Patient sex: M
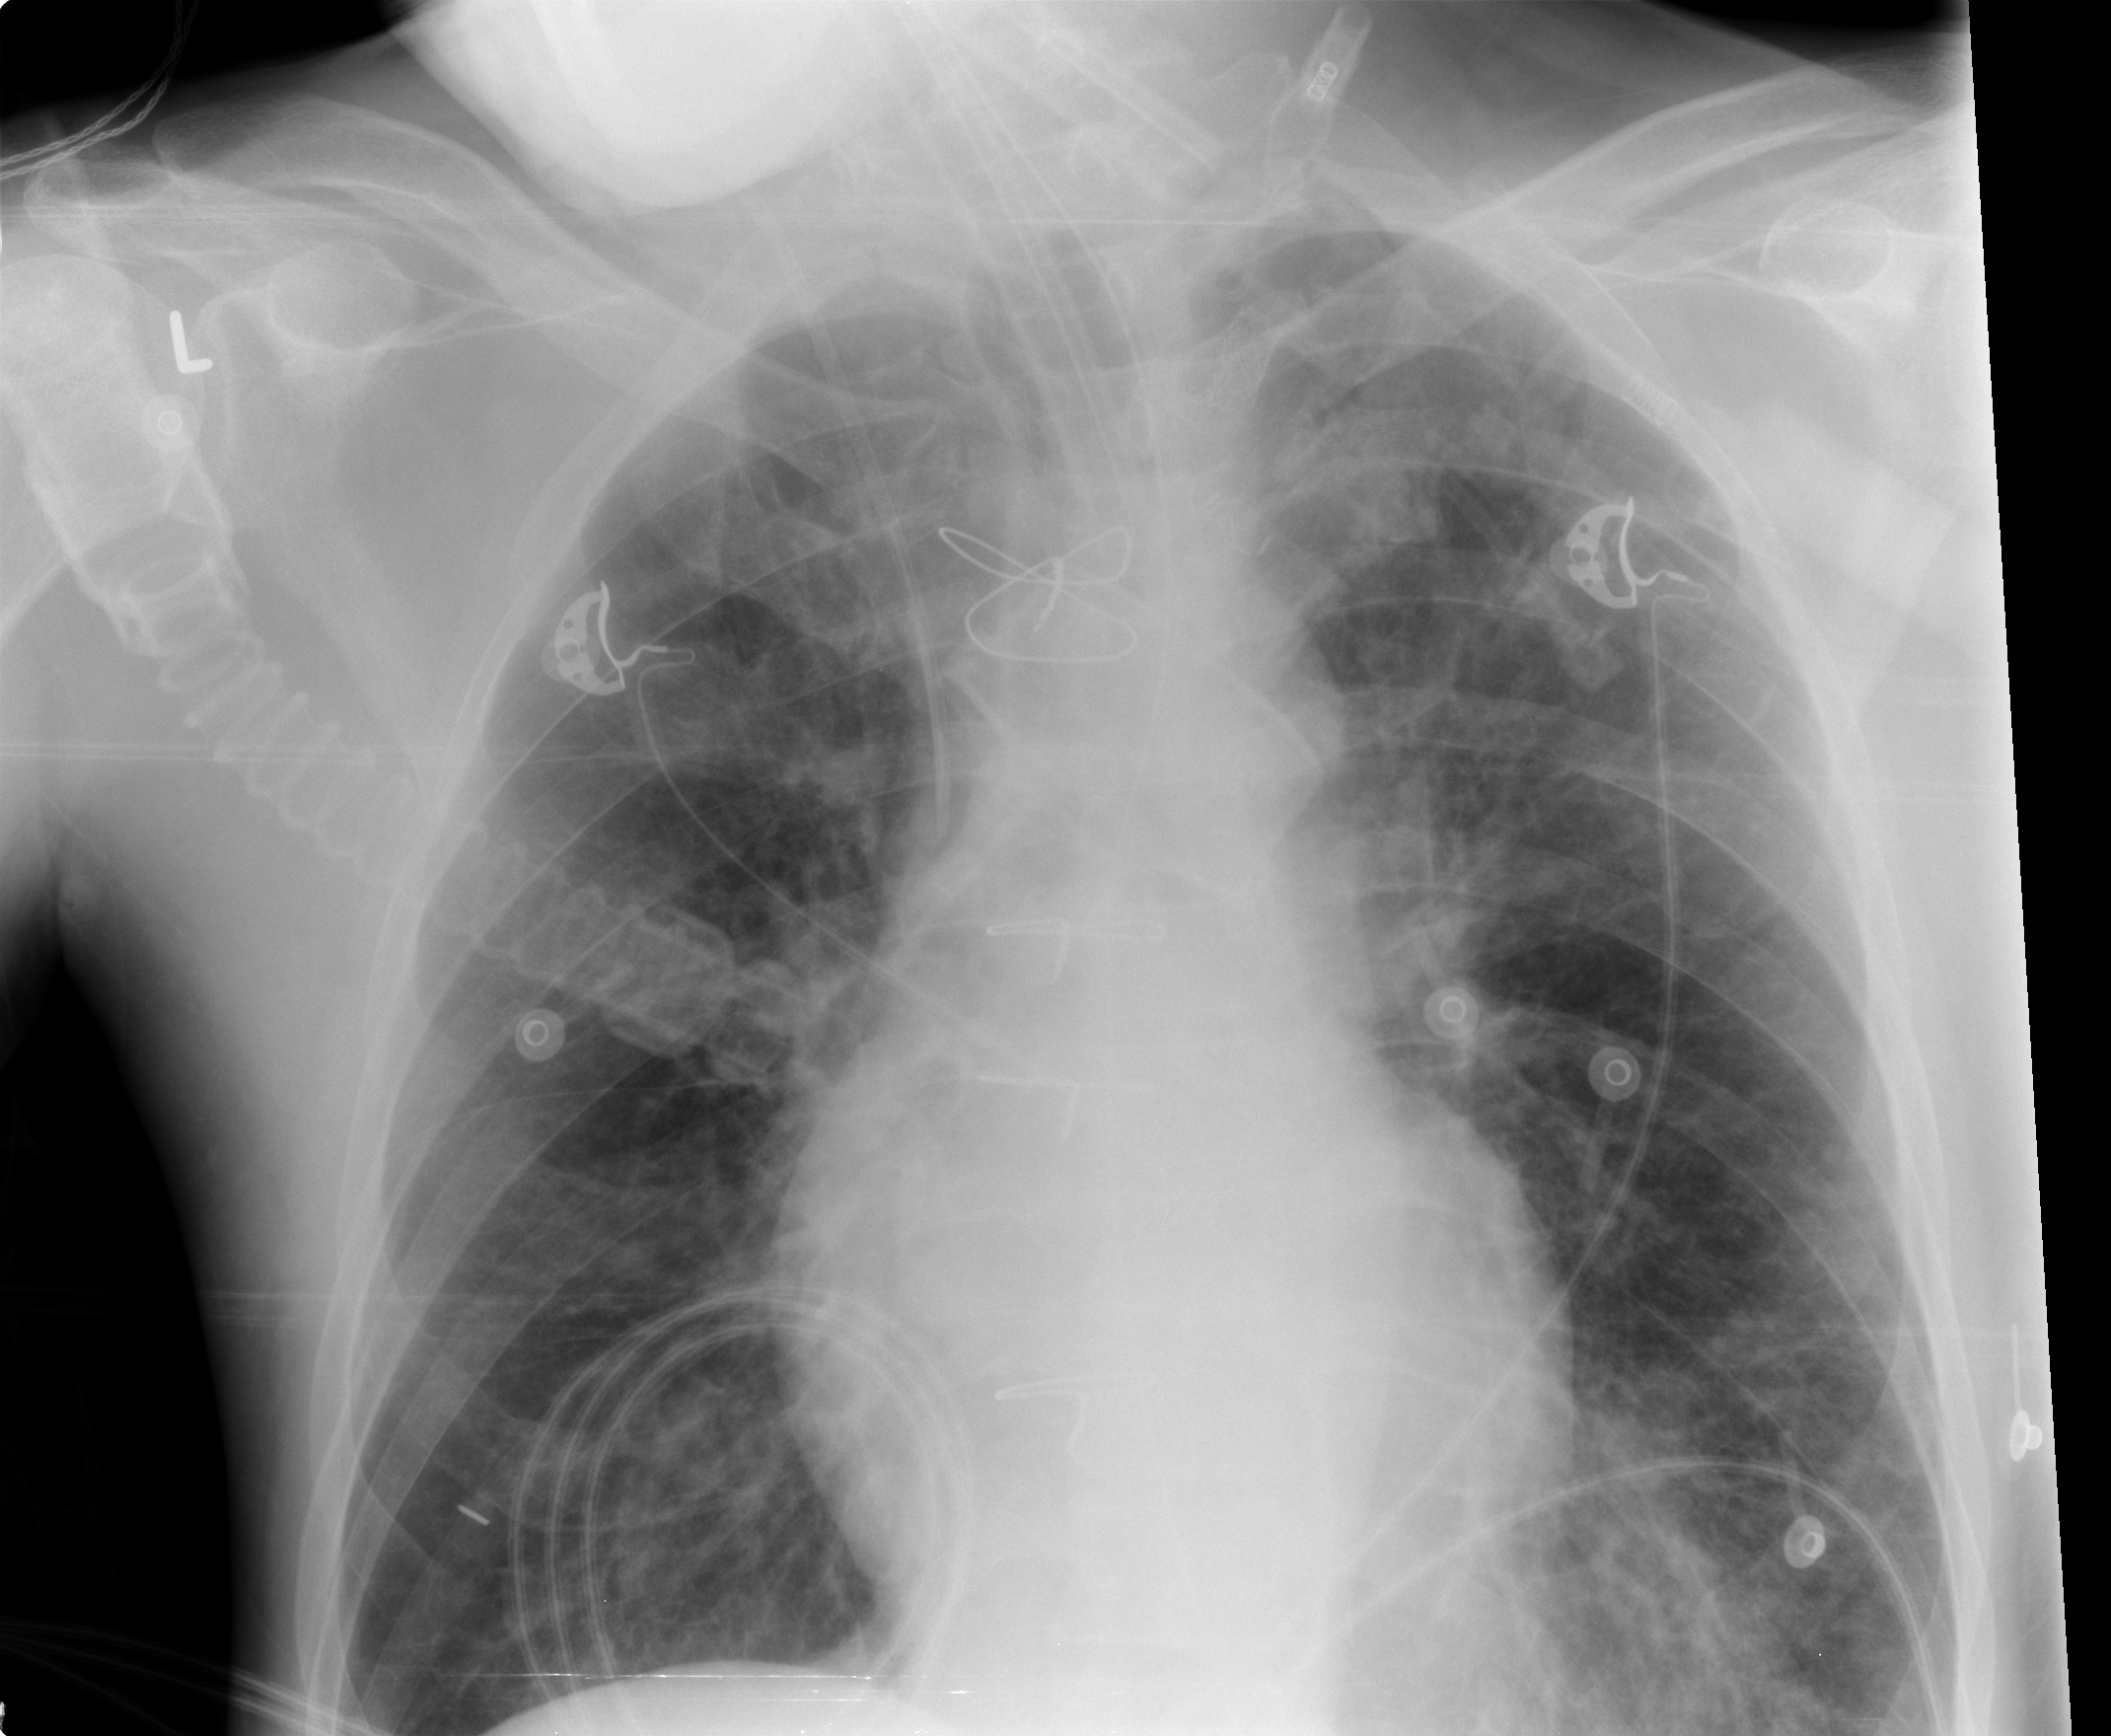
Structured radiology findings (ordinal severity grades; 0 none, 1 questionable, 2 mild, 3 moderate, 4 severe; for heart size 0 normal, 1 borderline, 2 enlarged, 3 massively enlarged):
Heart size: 0
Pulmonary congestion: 2
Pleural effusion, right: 0
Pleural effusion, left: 0
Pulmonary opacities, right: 2
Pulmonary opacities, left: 2
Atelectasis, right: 0
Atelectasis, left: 0